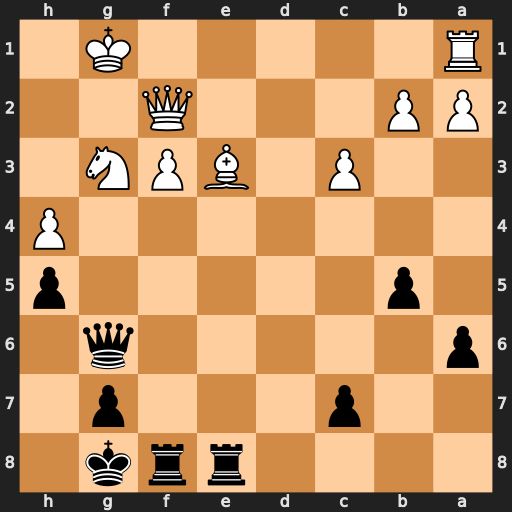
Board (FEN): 4rrk1/2p3p1/p5q1/1p5p/7P/2P1BPN1/PP3Q2/R5K1
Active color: b
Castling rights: -
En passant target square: -
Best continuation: Rxe3 Qxe3 Qxg3+